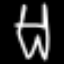
Label: pants